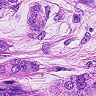
Metastatic tissue present: yes